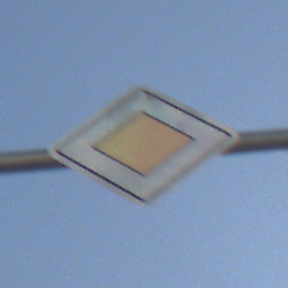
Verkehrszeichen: Vorfahrtsstrasse
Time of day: MorningAfternoon
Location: Outdoor (Urban)
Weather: Clear
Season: NotSpecified
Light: Natural